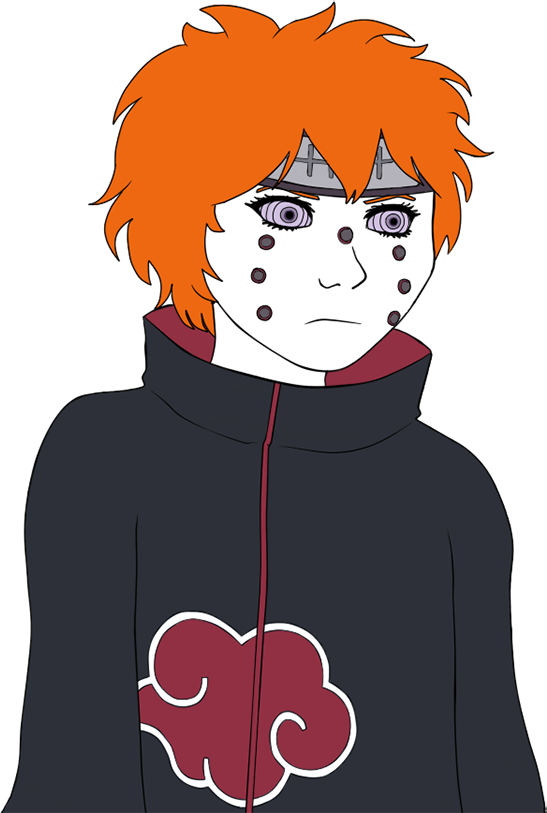
Label: 5_Tomboy